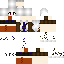
A female human skin with pale skin, wearing blonde bald dressed in a blue hoodie and brown pants, featuring a closed mouth.